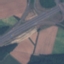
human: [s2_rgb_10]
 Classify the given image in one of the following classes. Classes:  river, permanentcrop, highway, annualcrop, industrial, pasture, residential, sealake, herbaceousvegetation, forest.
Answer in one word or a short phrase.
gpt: Highway